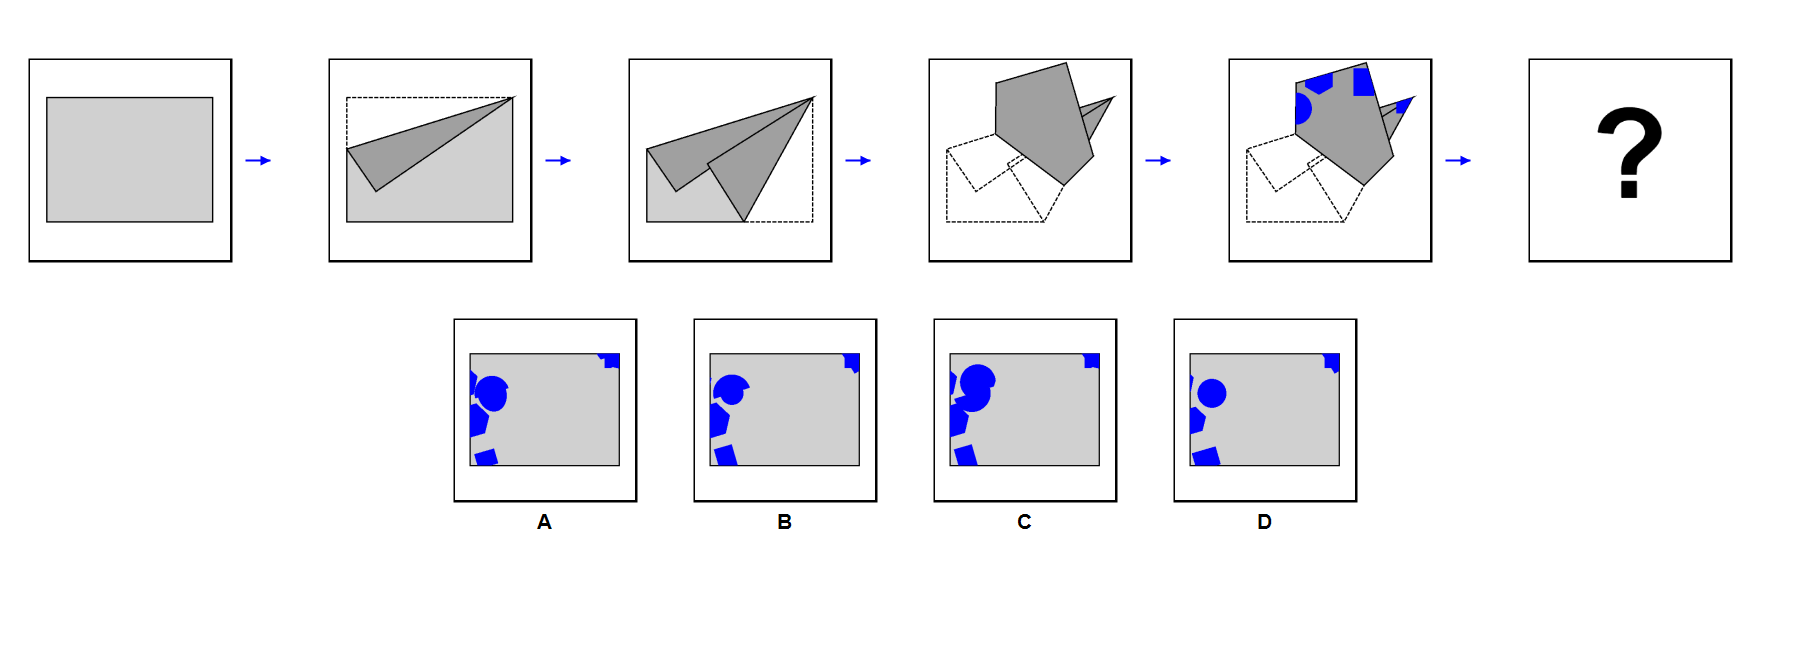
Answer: D